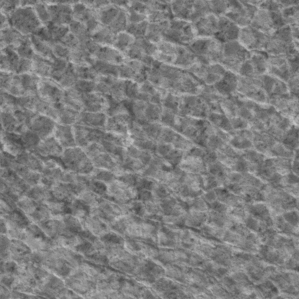
Label: frost